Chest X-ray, AP view. Patient: 65 years old, sex F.
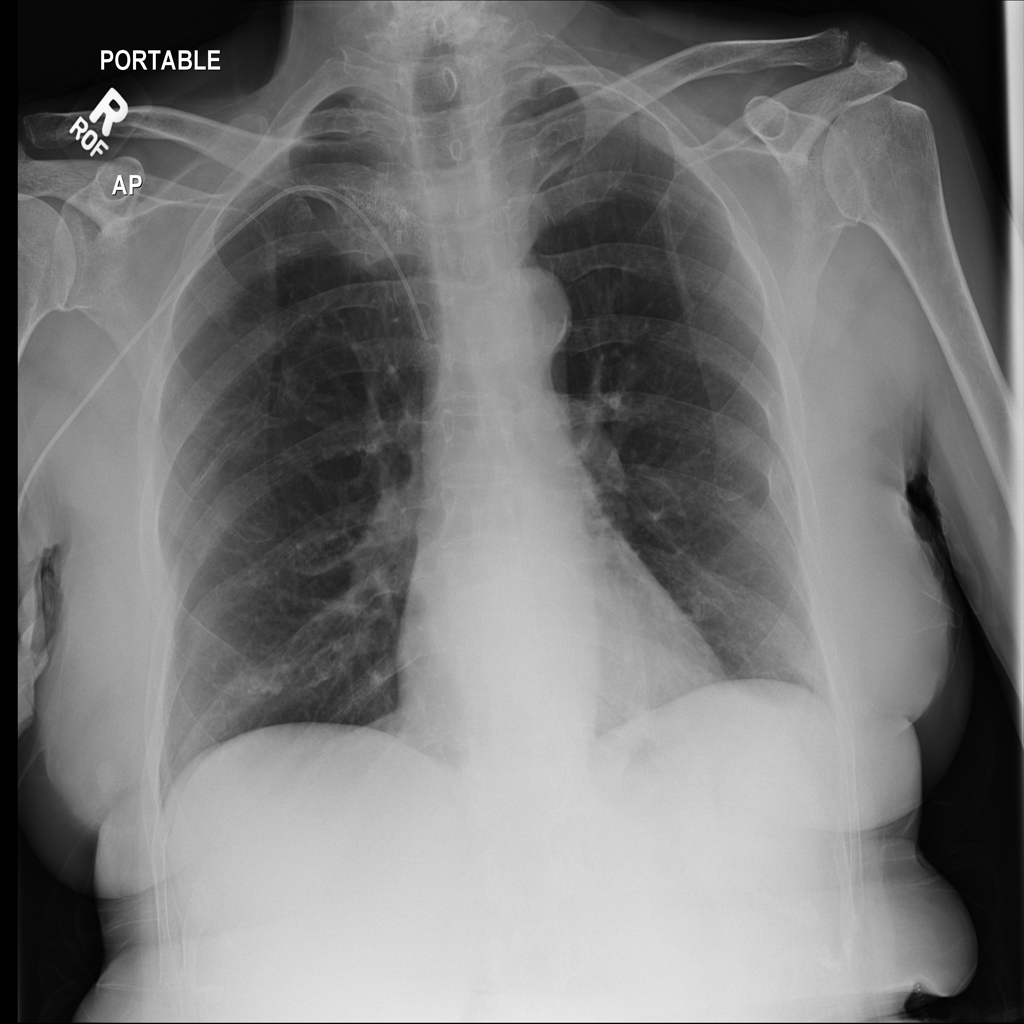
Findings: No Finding